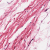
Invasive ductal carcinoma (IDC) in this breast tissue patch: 0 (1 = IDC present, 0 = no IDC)